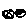
Label: moon